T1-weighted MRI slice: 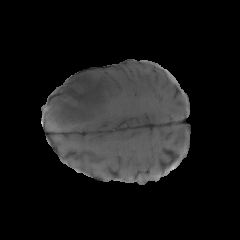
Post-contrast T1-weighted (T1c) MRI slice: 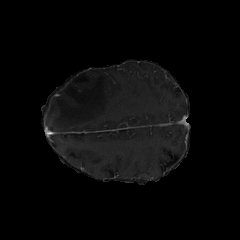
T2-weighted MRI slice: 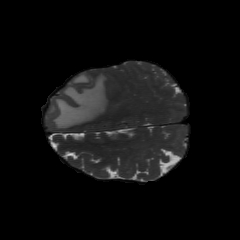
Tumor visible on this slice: yes